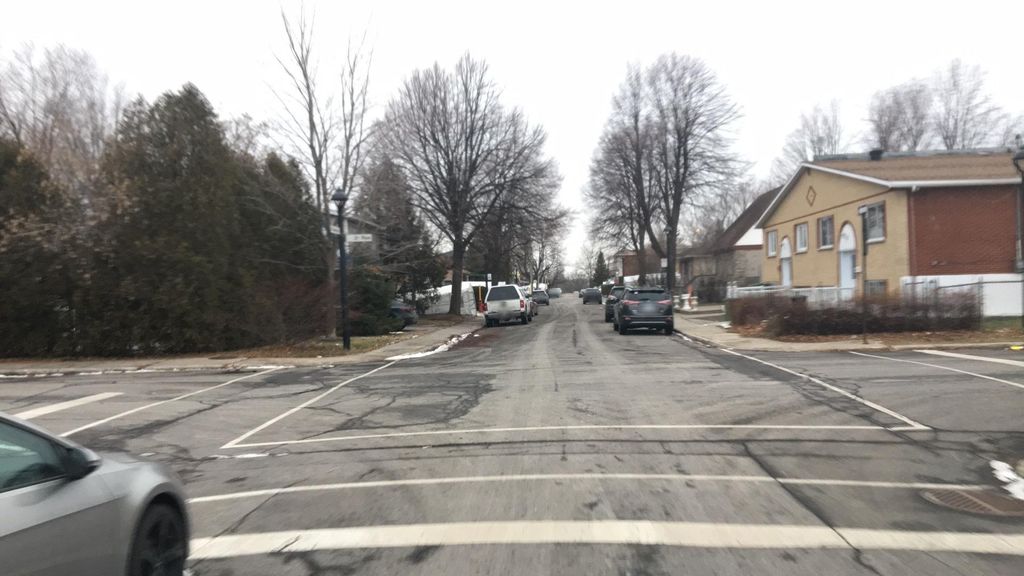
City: montreal